Question: I write project where I need to identify certain file formats.
For some formats I have found signatures that I use for identifying easily (mp3, ogg), with another formats I have a big problem (like MPEG ADTS) - I just cannot find what kind of signature can be used for it.
I found out that File utility for Linux environment can do it.
I tried to search it in source code, but I've found nothing.
I found that file utility holds its database in magic.mgc file. But it's hold in binary form.
It looks like:

Does someone perhaps know how to find that database in plain text format?
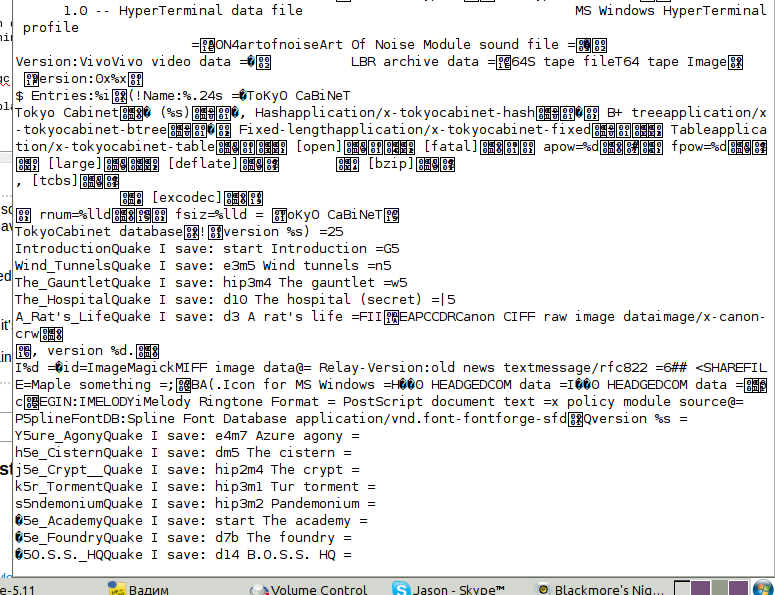
Answer: That utility isn't a Linux-specific utility; it's <URL>. The binary '.mgc' file is generated from a bunch of source files.
Your Linux distribution probably has a source code package for it; where you get that package, and how you install it, depends on which distribution you're using.
The source files from which the '.mgc' file was generated might also be available on your distribution installing the source package for 'file'; if so, you could use the 'file' command to generate it, using the '-C' flag. I don't see them anywhere obvious on my Ubuntu 12.04 virtual machine, so that might require some package to be installed ('file' itself installed). (On OS X, they're in the directory '/usr/share/file/magic'.)
Alternatively, you could download the standard version of that file (which might have been modified by your distribution, so you might not want that version) and modify and build it.
Note that, on some versions of UN*X systems, the bulk of the work done by the 'file' command is done in library routines in the "libmagic" library; see whether your distribution has that or can install it (try, for example, 'man libmagic') and whether it can do the job for you.